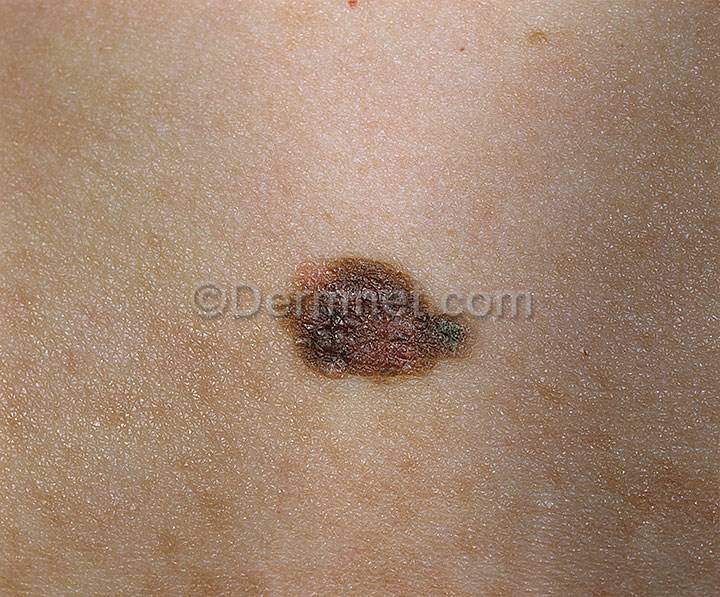
Disease: Melanoma Skin Cancer Nevi and Moles